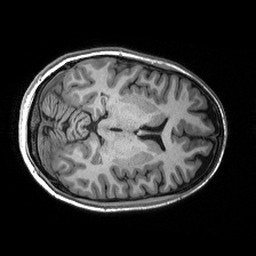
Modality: T1w
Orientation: axial
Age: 28
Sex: female
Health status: healthy
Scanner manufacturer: siemens
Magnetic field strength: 3 T
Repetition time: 2.53 s
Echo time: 0.00288 s